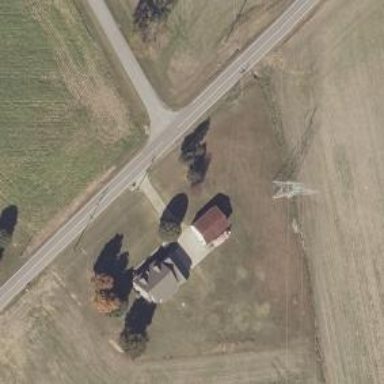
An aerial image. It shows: Driveway.